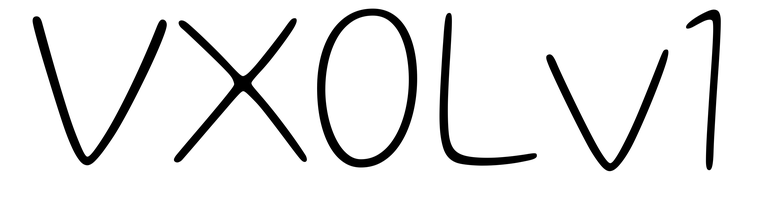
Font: Gluten_Thin